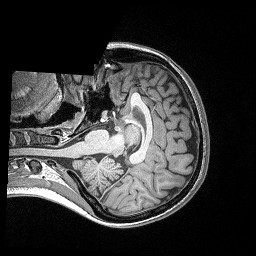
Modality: T1w
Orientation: axial
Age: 24
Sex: female
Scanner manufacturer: siemens
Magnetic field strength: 3 T
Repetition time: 2.4 s
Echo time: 0.03 s